Interaction volume radius: 10 \u00c5
Interaction volume height: 25 \u00c5
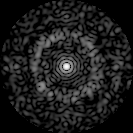
Disorder parameter: 0.7658